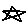
Label: star